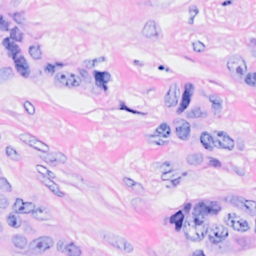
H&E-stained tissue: Breast